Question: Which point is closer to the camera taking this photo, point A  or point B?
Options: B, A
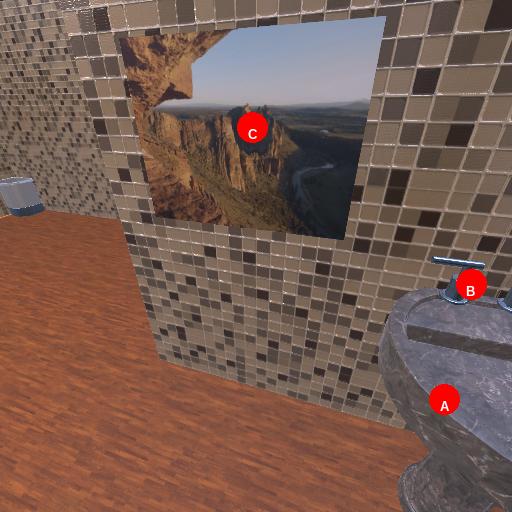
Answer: B